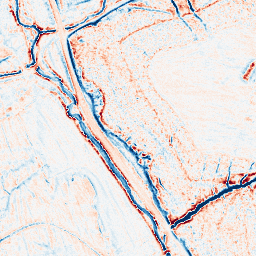
Category: edge_preserving
Decomposition family: anisotropic_diffusion
Decomposition parameters: iterations: 10
kappa: 30
gamma: 0.2
Upsampling method: regularized
Upsampling parameters: scale: 4
lambda_reg: 0.001
Upsampling scale: 4